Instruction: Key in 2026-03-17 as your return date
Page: home
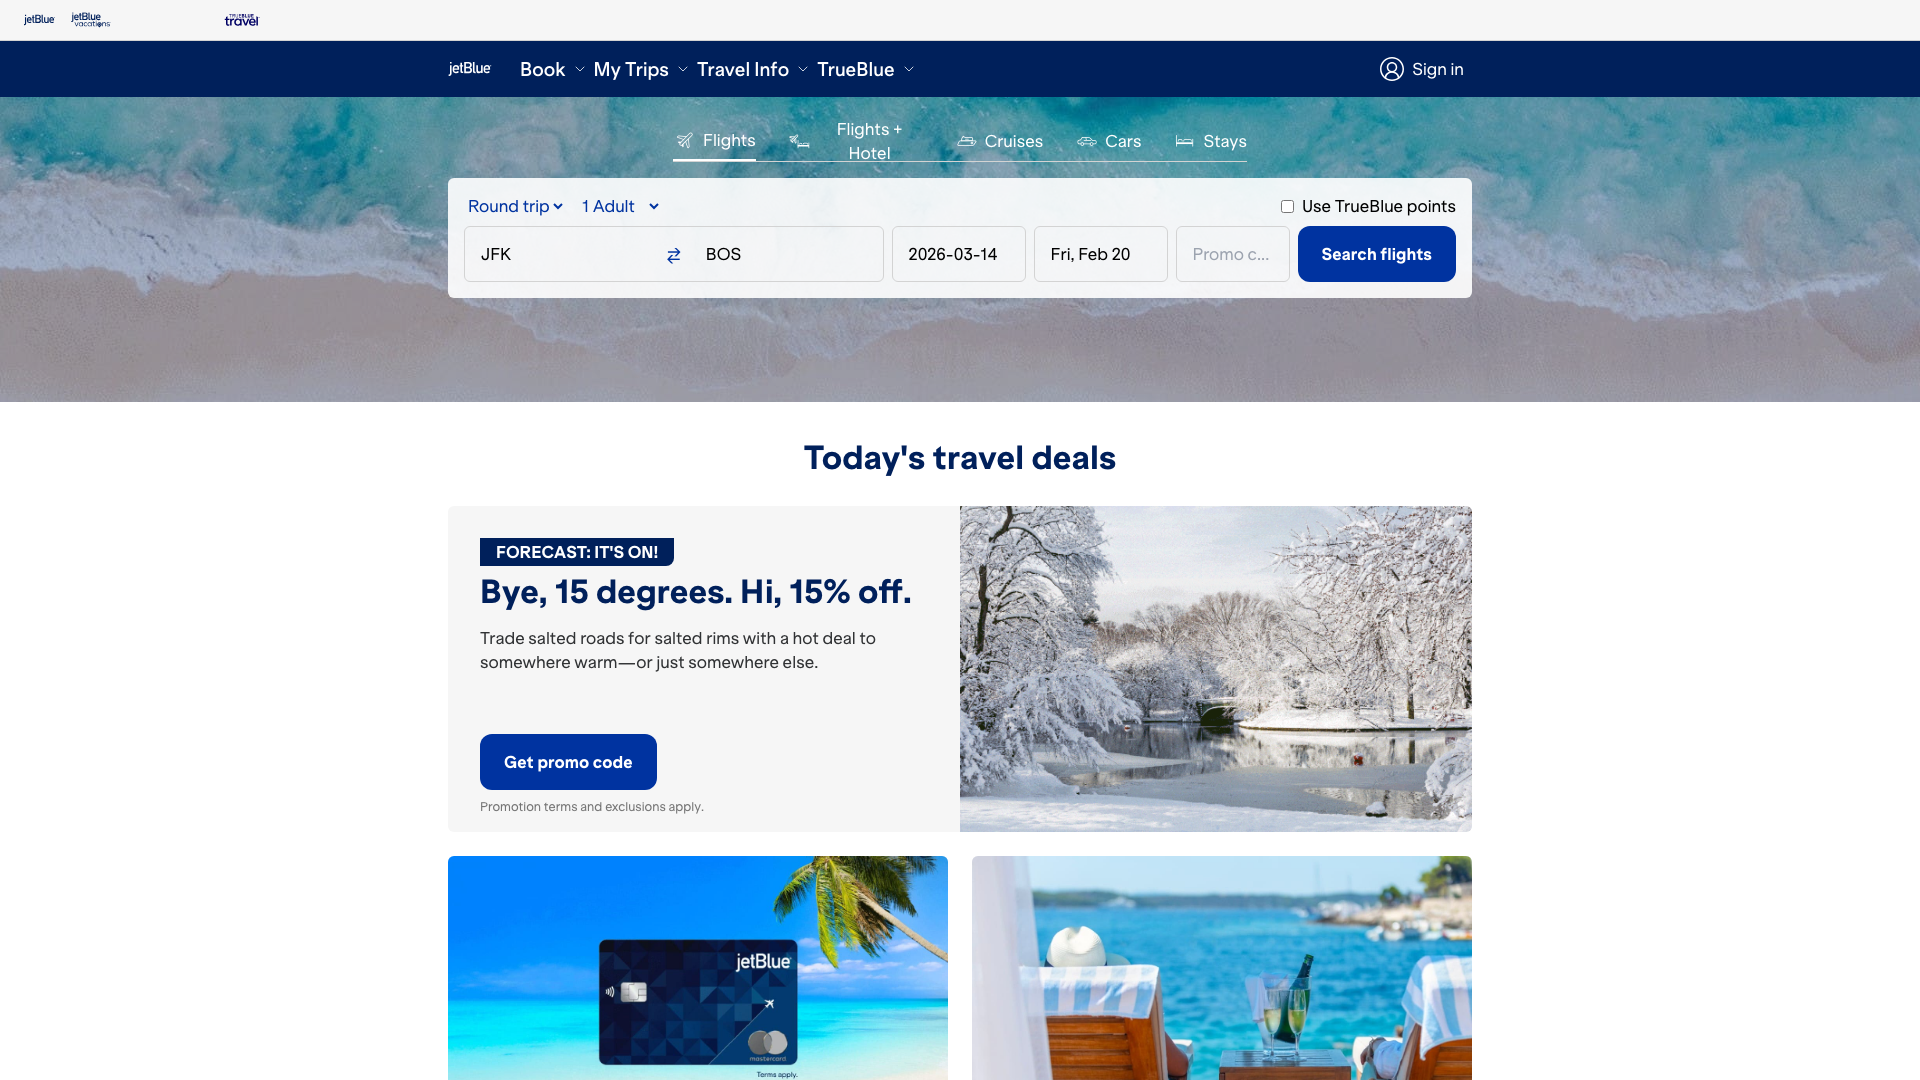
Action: type